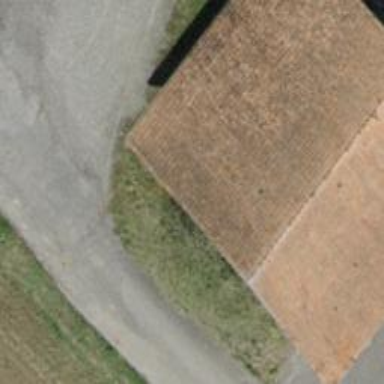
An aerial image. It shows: Farm auxiliary building.